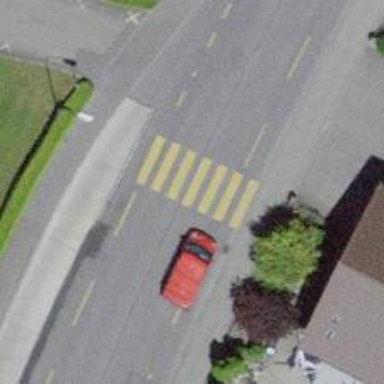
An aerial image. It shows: Uncontrolled road crossing.